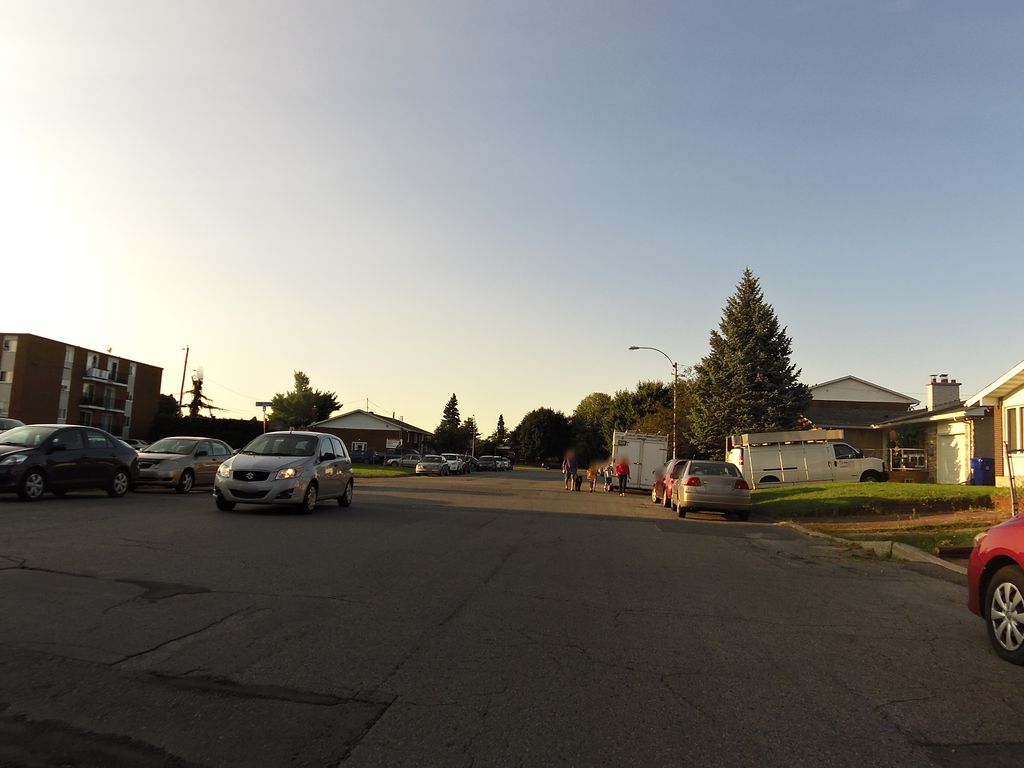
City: ottawa-gatineau